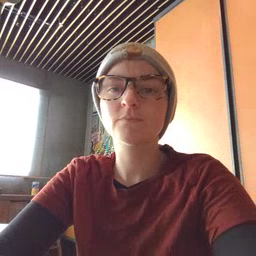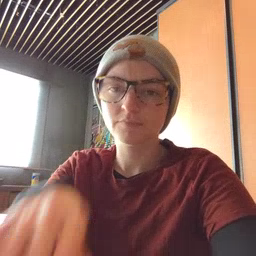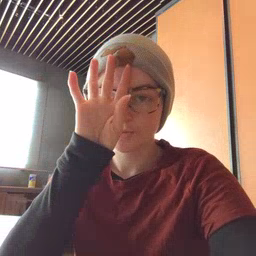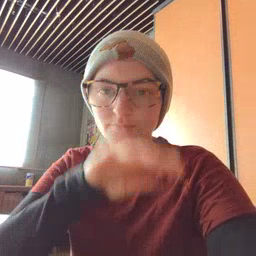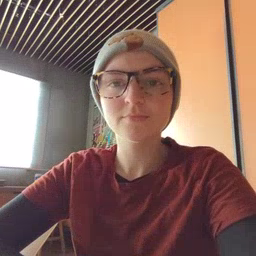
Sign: fireman